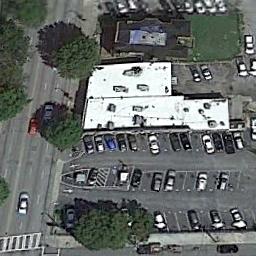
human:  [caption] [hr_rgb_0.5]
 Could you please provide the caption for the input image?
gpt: The parking lot has some parked cars and several buildings are next to the parking lot .

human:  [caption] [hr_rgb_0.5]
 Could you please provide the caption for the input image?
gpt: There are some green trees and a white building beside the parking lot .

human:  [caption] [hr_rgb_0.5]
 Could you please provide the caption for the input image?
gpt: Several buildings of different sizes are next to the parking lot .

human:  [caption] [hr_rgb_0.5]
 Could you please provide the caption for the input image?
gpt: There is a white building by the parking lot .

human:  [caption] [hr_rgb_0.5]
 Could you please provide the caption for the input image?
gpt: The parking lot is next to some trees .